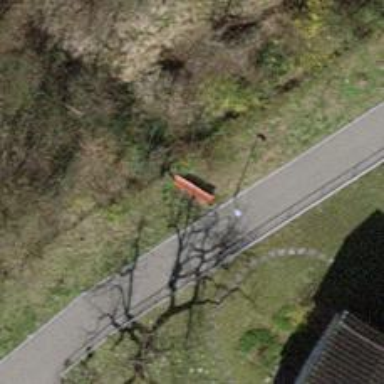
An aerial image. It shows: Red bench.